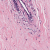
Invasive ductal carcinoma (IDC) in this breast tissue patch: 0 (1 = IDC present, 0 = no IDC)